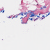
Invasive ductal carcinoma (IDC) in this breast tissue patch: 0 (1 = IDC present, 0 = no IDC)